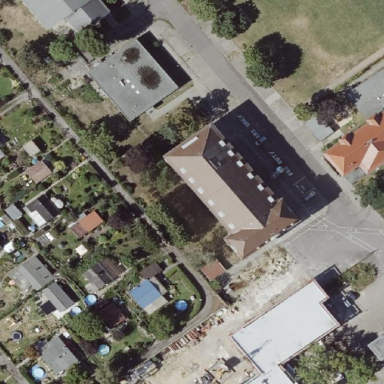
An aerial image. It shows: School building with hipped roof.